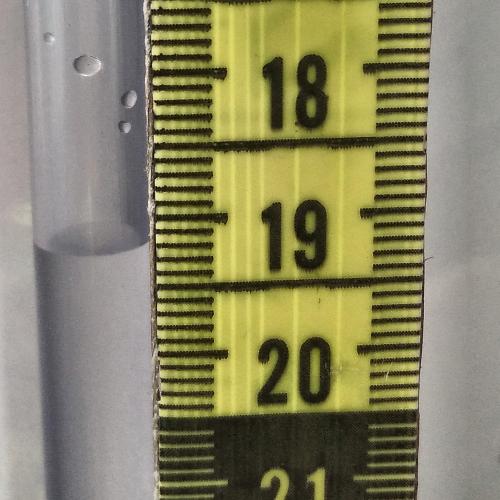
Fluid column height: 19.2 cm